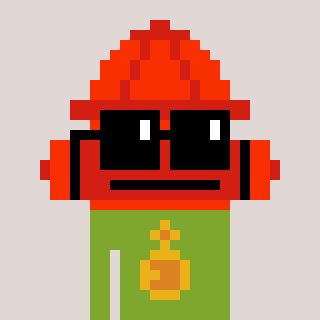
a pixel art character with square black sunglasses, a fire hydrant-shaped head and a slimegreen-colored body on a warm background